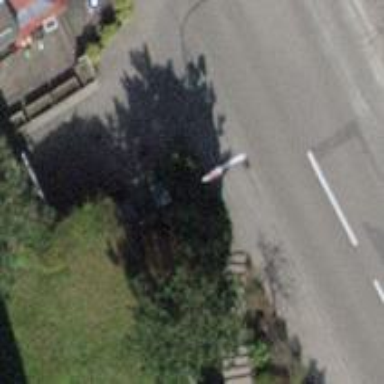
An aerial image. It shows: Support pole.